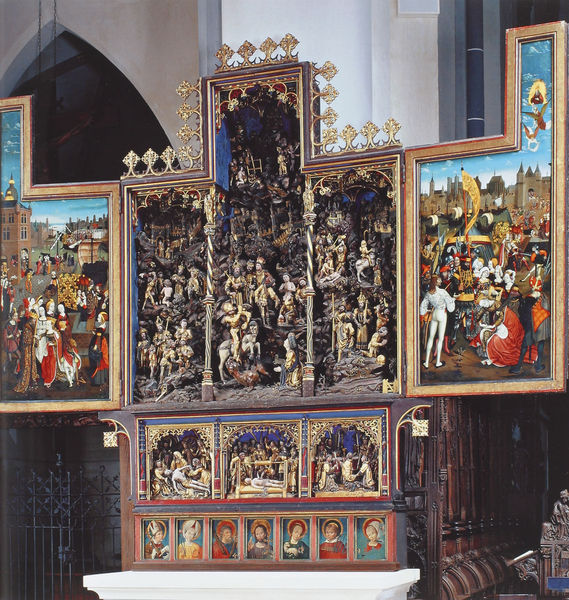
Titel: Altar der Georgsbruderschaft in der Pfarrkirche St. Nicolai in Kalkar
Künstler: Arnt van Tricht
Standort: Kalkar, Nikolaikirche (EU - D - NRW)
Schlagwörter: blau, flügel, himmel, szene, säulen, rot, zaun, malerei, kirche, gold, renaissance, engel, relief, verzierung, hoch, foto, groß, altar, hochaltar, schnitzerei, heiligenschein, nimbus, christus, jesus, kreuzigung, mittelalter, heilige, szenen, altarbild, predella, retabel, chorgestühl, flügelaltar, triptychon, klappaltar, seitenaltar, schnitzere, hauptteil, fanhen